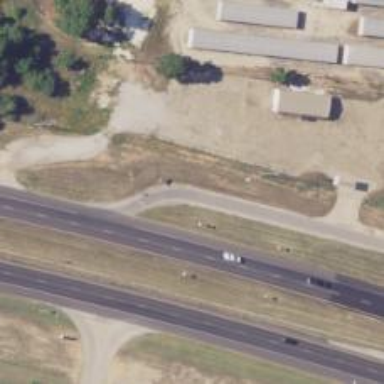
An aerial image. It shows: Tertiary road with frontage road along it.